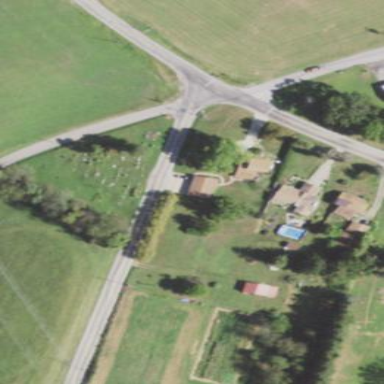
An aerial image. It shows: Grave yard.